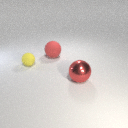
large red metal sphere in front of small yellow rubber sphere